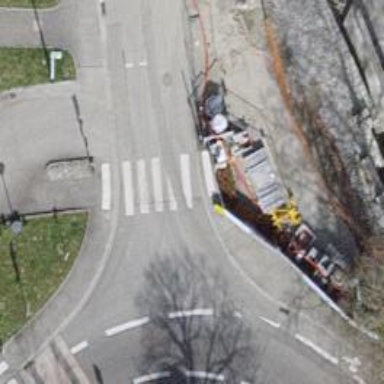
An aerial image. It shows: Crossing with traffic signals. It is zebra crossing.